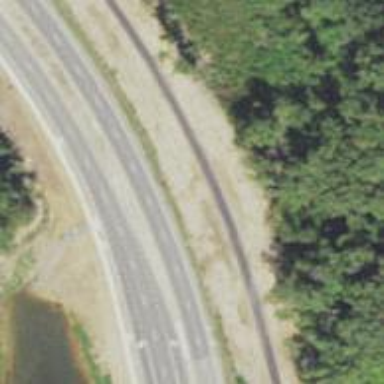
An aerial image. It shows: Secondary road with asphalt surface.